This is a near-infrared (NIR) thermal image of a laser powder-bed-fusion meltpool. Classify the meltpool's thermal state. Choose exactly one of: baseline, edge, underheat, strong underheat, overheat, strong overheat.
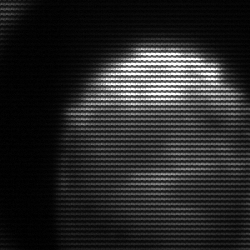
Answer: edge